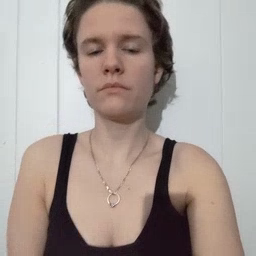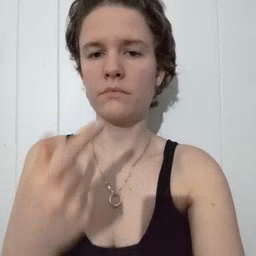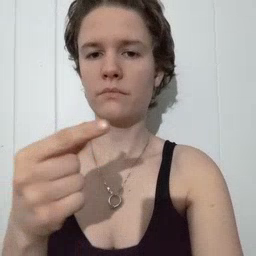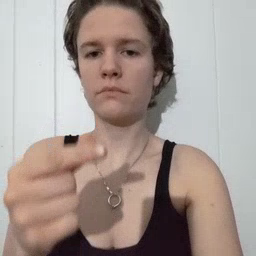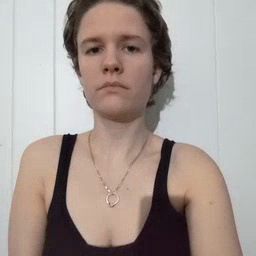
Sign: green